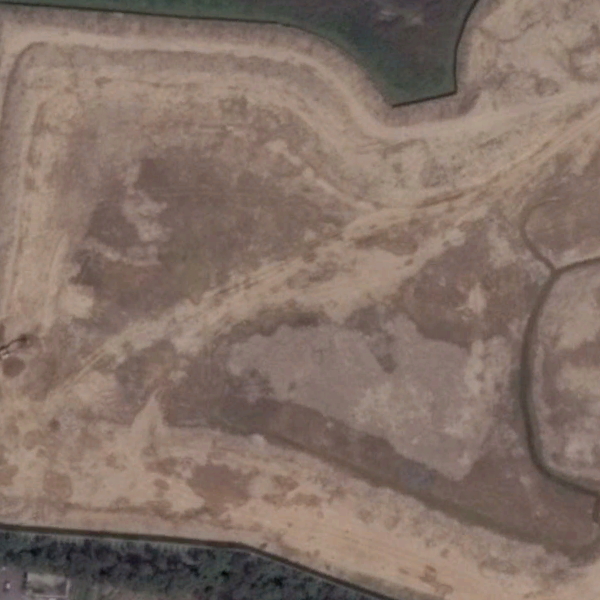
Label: BareLand